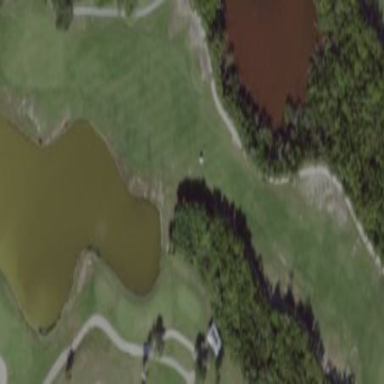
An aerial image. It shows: Golf fairway surrounded by grass.